Group 1:
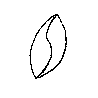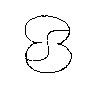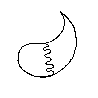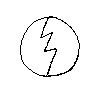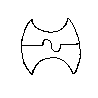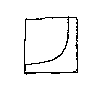
Group 2:
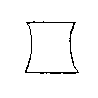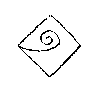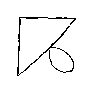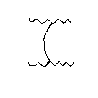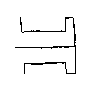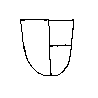
Rule separating the two groups: Line divides interior into two regions vs. not so.
Concepts: interior_exterior, number, separated_regions, tiling
Author: Douglas R. Hofstadter